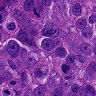
Metastatic tissue present: yes